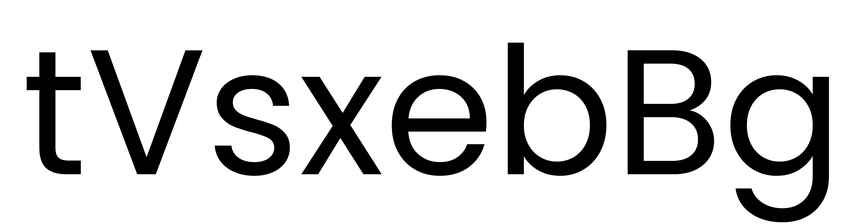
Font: Poppins-Regular